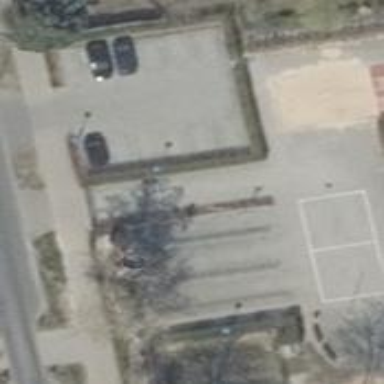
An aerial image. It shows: Bicycle parking area with wall loops.